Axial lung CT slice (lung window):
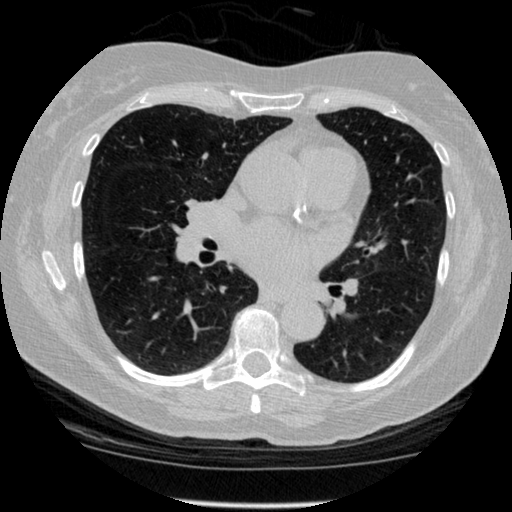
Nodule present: no